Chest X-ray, PA view. Patient: 51 years old, sex F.
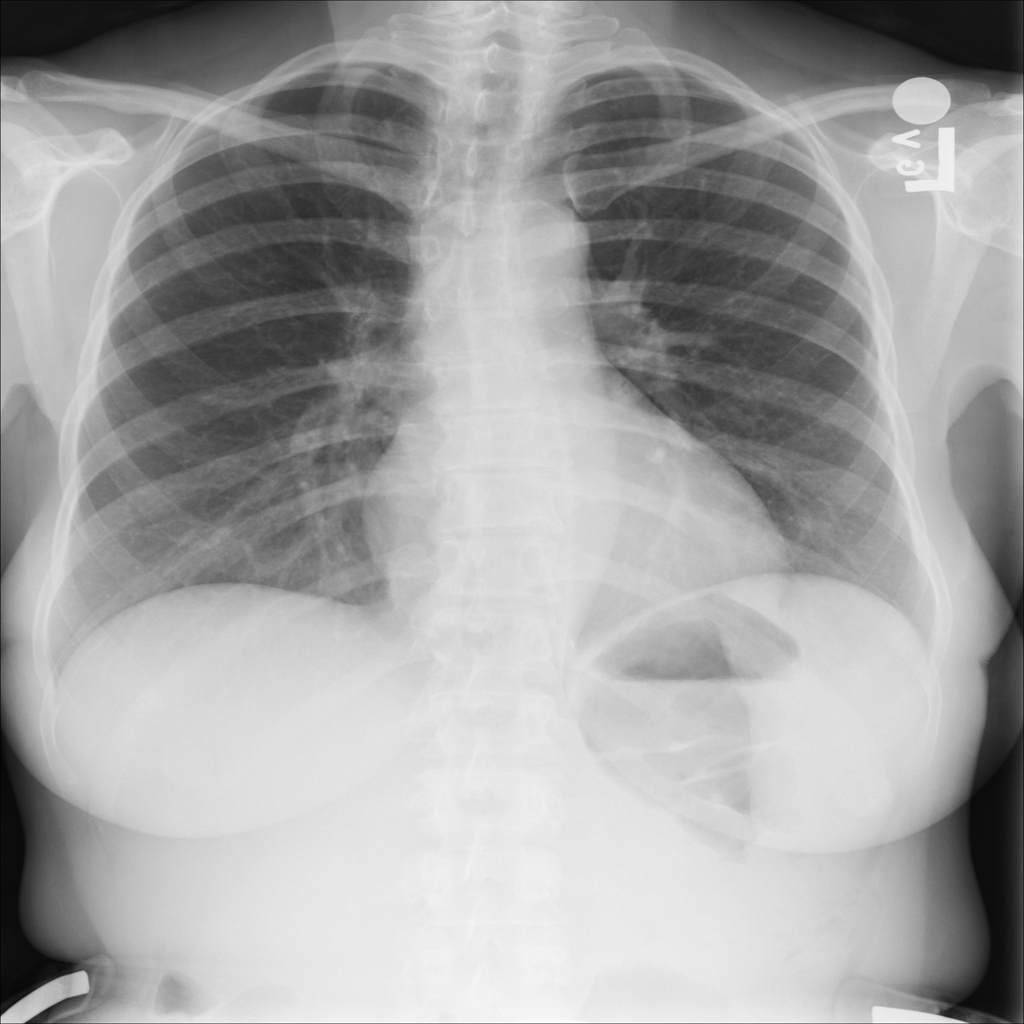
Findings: No Finding